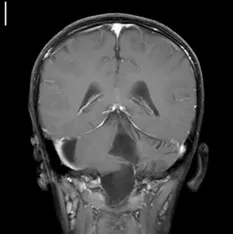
Pre- and postoperative imaging of the child. Follow-up MRI at 29-month after surgery revealed that the lesion was completely removed with no signs of recurrence (G-I).
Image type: radiology (mri)